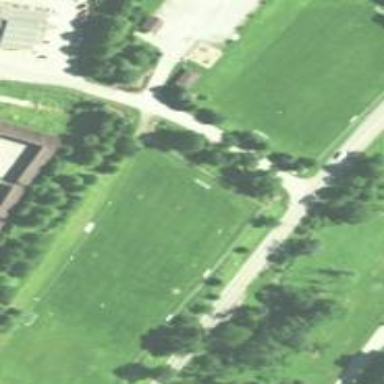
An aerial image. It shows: Park with soccer facilities.